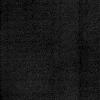
Atmospheric dust classification: dusty